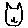
Label: cat